Aerial crown-view tile of a tropical tree (Barro Colorado Island, Panama), acquired 20240716:
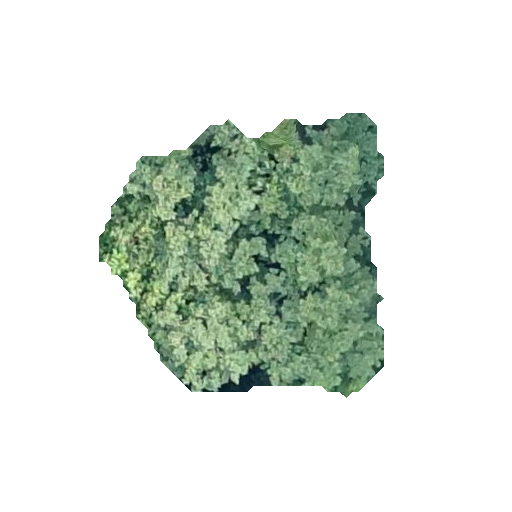
Species: Apeiba membranacea
GBIF accepted scientific name: Apeiba membranacea
Crown area: 96.977 m²